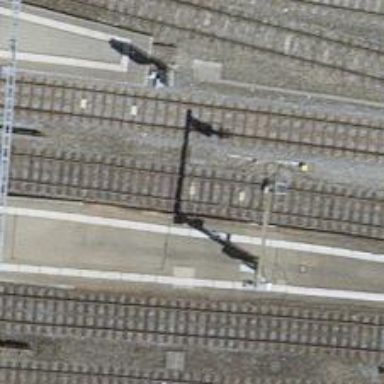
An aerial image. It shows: Railway signal.